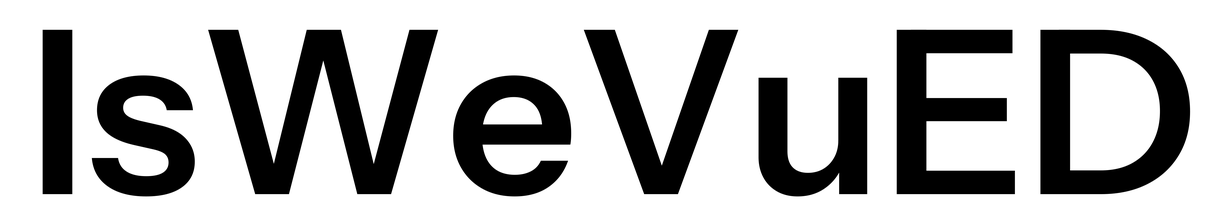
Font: InstrumentSans_SemiBold